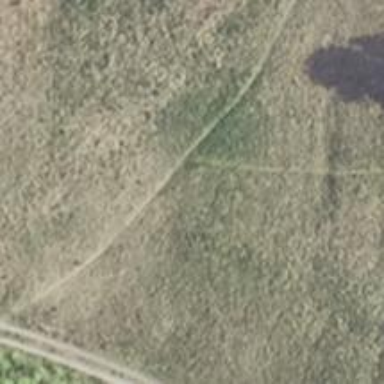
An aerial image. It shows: Path covered in grass.